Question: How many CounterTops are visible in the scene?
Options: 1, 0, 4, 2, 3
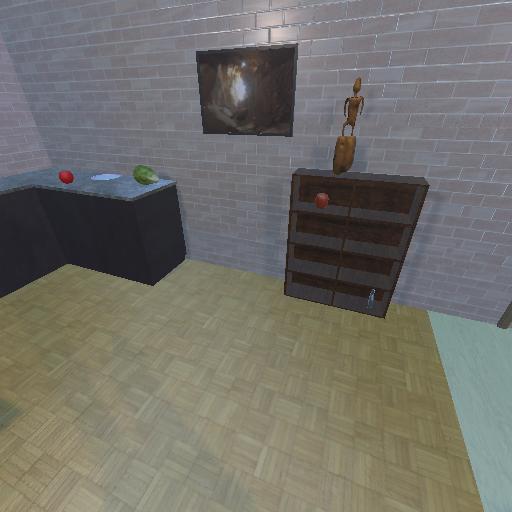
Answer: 1